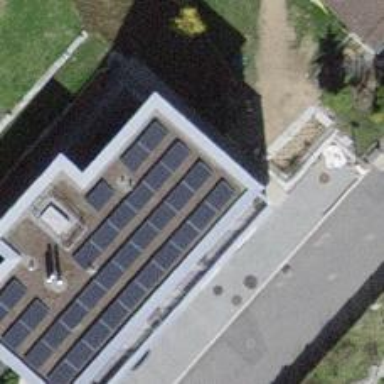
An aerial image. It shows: Solar power generator utilizing photovoltaic technology with solar photovoltaic panels.